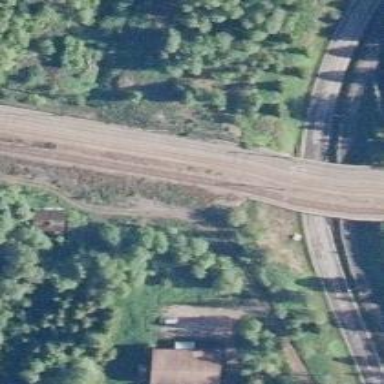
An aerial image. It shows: Bridge with railway tracks. The electrified line has continuous contact line.